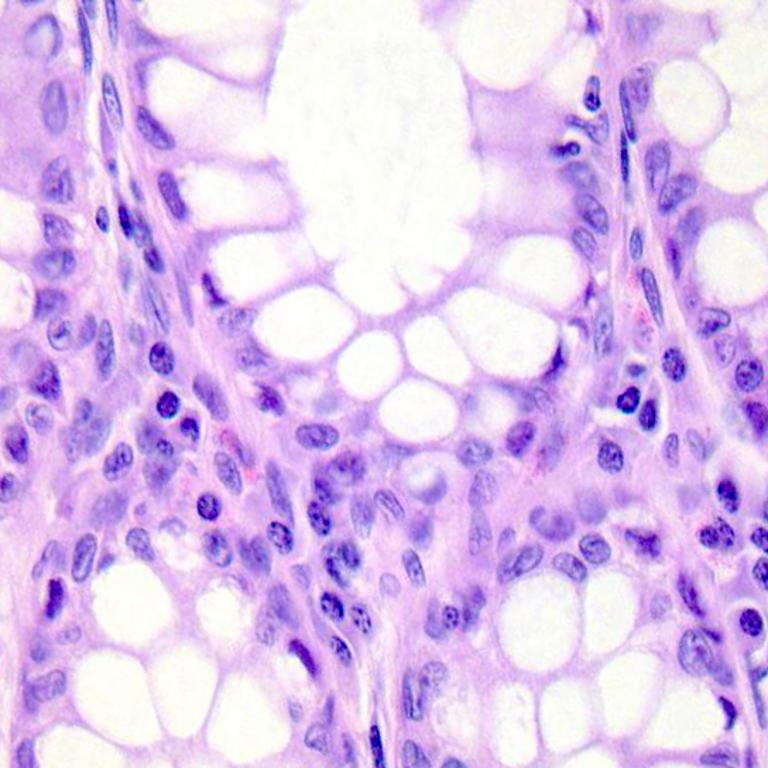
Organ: colon
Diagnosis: benign